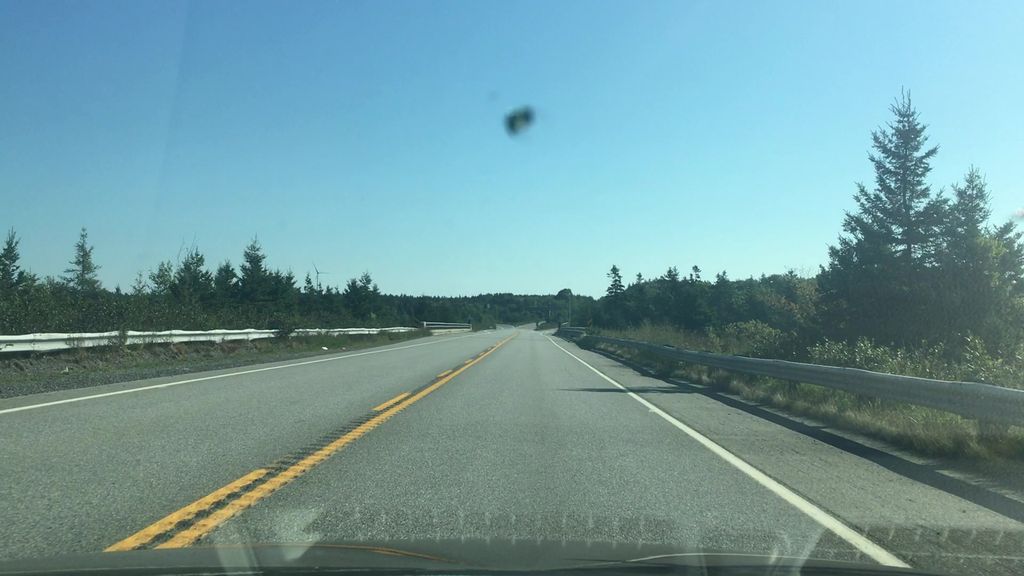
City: halifax